Interaction volume radius: 10 \u00c5
Interaction volume height: 10 \u00c5
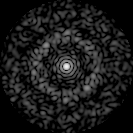
Disorder parameter: 0.8752